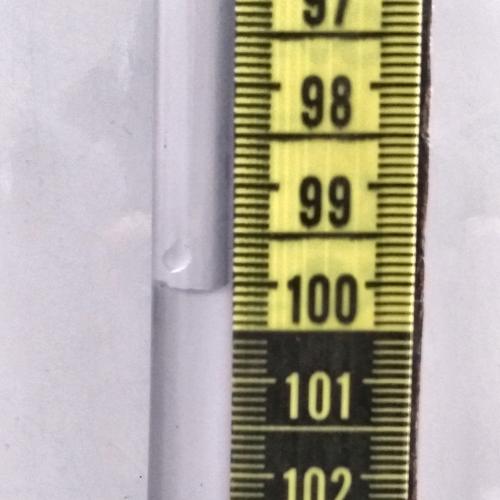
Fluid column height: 100.1 cm